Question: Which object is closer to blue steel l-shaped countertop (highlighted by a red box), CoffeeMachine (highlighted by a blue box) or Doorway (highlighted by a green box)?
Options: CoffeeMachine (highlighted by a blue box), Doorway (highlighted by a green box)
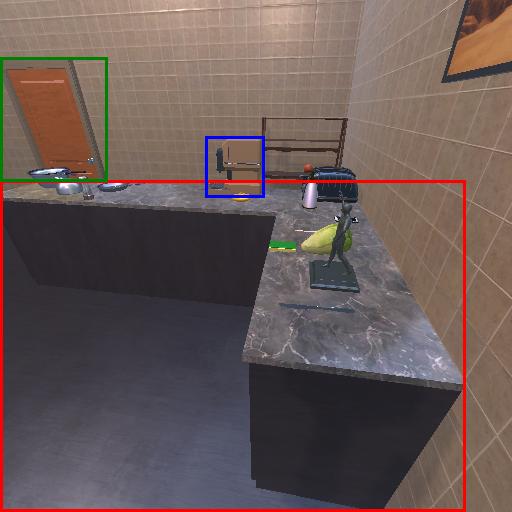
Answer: CoffeeMachine (highlighted by a blue box)